Question: I'd add two arrows to a forest plot for a paper going to a journal. Here is a demo plot from 'metafor::forest':
'''
require(metafor)
data(dat.bcg)
res <- rma(measure="RR", ai=tpos, bi=tneg, ci=cpos, di=cneg, data=dat.bcg,
slab=paste(author, year, sep=", "))
forest(res, cex=.8, order=order(dat.bcg$ablat), addfit=F)
'''
what I want is to add two arrows along x axis such like(in red box):

Does somebody know how to do it?
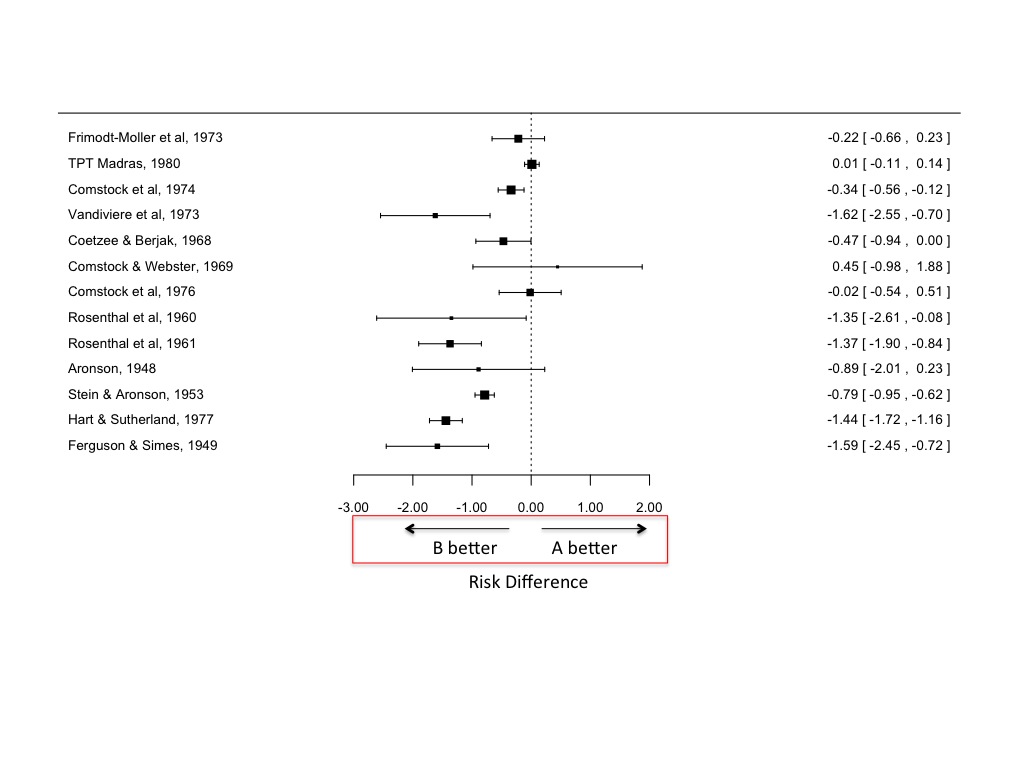
Answer: One idea is to use 'layout' to divide your plot in 2 parts and replace the x axis label by a new plot.

'''
## define the layout matrix
## 2 rows and 3 columns , the rectangle will be in the cell(2,2)
layout(matrix(c(1,1,1,0,2,0), 2, 3, byrow = TRUE),
heights=c(3,1),widths=c(1,2,1))
## define the margin since the default ones are usually not enough
par(mar = rep(2, 4))
## your plot here
data(dat.bcg)
res <- rma(measure="RR", ai=tpos, bi=tneg, ci=cpos, di=cneg, data=dat.bcg,
slab=paste(author, year, sep=", "))
forest(res, cex=.8, order=order(dat.bcg$ablat), addfit=F,xlab='')
## here all the job
x <- y <- 2:8
## dummy plot to define scales
plot(x,y,type='n',axes=F,xlab='',ylab='')
## rectangle
rect(2,4,8,8,border='red')
## arrows
arrows(5.5,6,7,6)
arrows(4.5,6,3,6)
text(6,6,'A better',adj=c(0,1.5),col='blue')
text(3.5,6,'B better',adj=c(0,1.5),col='green')
## x label
text(5,3,'Risk Difference',cex=2)
'''